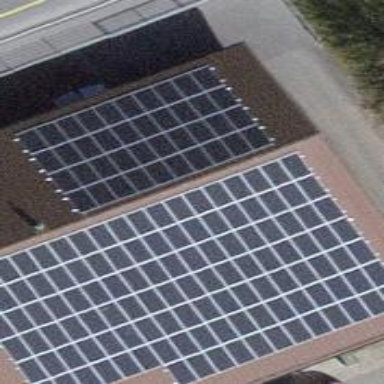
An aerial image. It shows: Solar power generator.